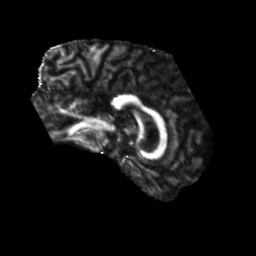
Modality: FA
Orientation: sagittal
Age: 72
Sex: male
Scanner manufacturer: siemens
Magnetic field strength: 3 T
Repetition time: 5.25 s
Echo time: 0.08 s